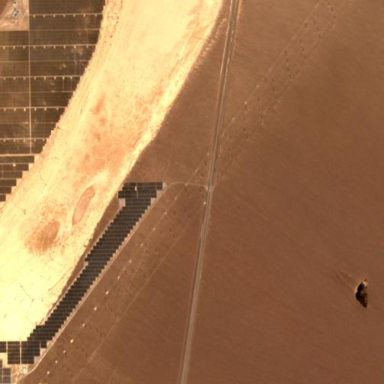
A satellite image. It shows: Solar power plant with photovoltaic technology surrounded by fence.